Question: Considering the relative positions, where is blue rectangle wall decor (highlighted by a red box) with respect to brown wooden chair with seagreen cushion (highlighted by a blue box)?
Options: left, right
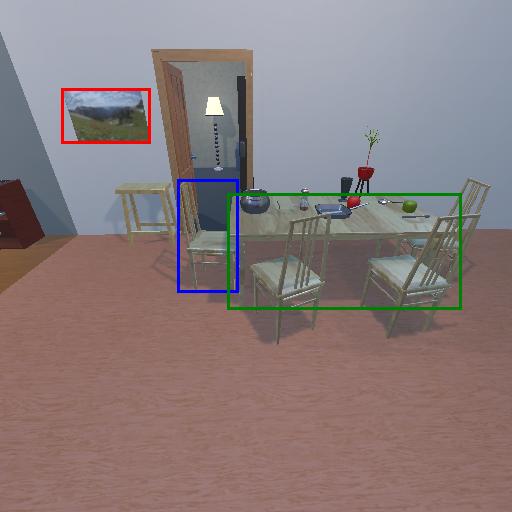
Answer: left